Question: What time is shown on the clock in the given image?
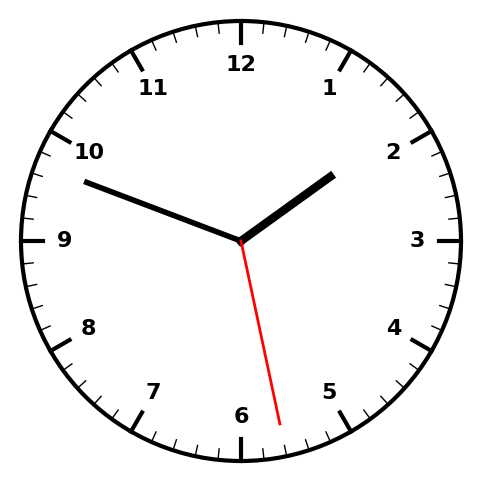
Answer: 01:48:28